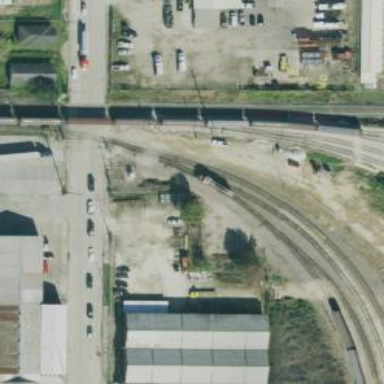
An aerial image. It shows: Railway yard used for servicing trains.